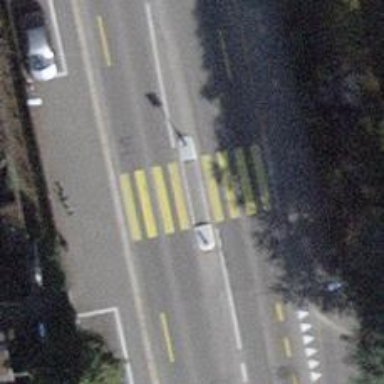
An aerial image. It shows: Uncontrolled footway crossing with markings.